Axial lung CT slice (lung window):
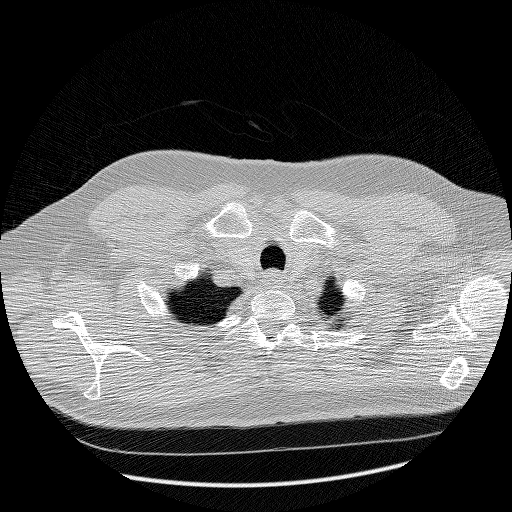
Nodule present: no